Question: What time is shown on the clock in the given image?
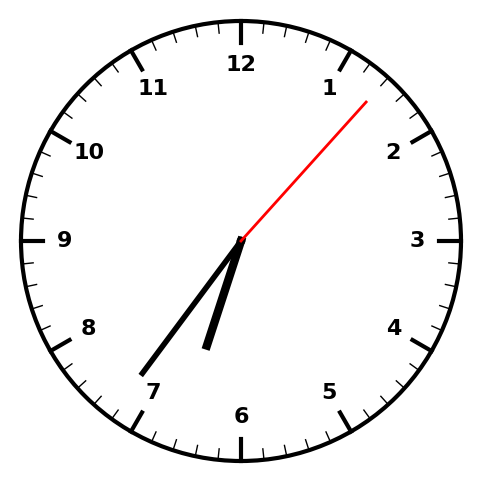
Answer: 06:36:07